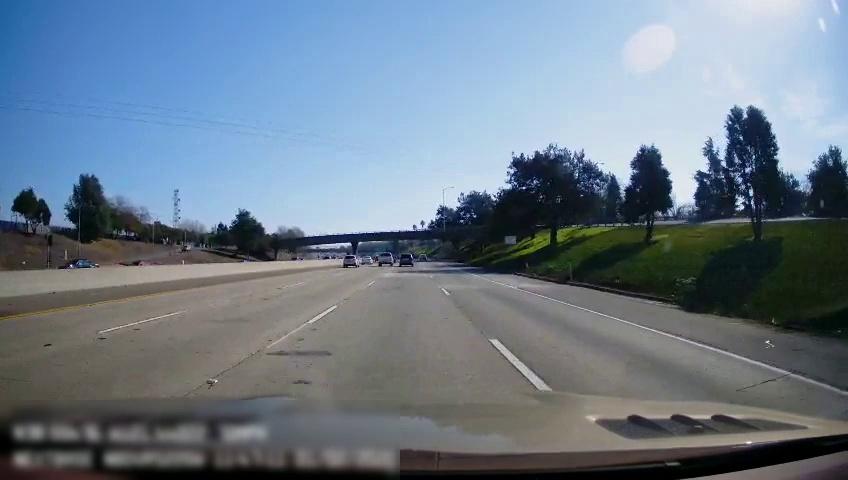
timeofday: Day
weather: Sunny
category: Drivable Space
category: Drivable Space
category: Vehicles | SUV
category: Vehicles | Truck
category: Vehicles | SUV
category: Vehicles | SUV
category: Vehicles | Car
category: Lanes | Alternate Lane
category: Lanes | Alternate Lane
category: Lanes | Alternate Lane
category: Lanes | Alternate Lane
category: Lanes | Current Lane